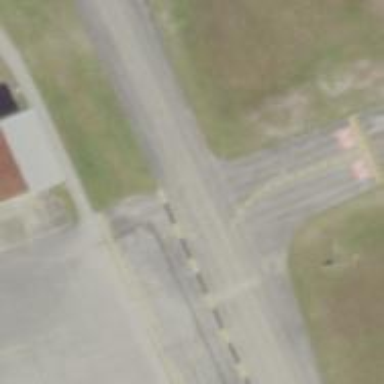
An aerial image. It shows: View of taxiway at the airport.